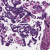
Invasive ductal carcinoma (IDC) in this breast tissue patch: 1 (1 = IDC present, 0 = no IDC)